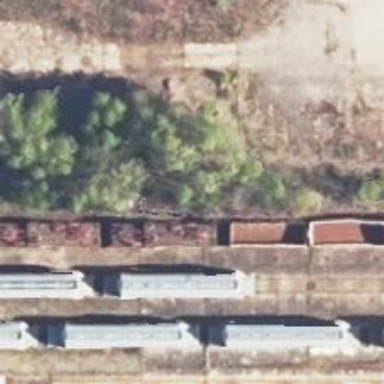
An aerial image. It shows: Abandoned spur railway.